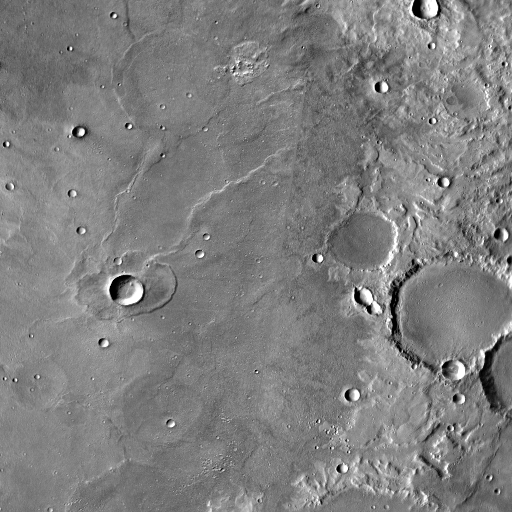
Crater classes present: Background, Other, Layered, Buried